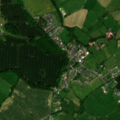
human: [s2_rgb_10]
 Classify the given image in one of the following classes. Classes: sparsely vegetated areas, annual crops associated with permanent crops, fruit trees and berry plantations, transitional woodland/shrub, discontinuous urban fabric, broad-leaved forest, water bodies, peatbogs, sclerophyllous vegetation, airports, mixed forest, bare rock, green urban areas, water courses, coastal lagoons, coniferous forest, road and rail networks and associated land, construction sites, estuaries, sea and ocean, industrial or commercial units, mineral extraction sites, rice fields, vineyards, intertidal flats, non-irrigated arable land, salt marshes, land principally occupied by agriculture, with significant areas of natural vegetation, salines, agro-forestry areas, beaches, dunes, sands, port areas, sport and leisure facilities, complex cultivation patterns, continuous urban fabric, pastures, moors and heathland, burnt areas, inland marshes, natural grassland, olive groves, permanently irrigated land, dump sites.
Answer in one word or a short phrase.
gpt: non-irrigated arable land, pastures